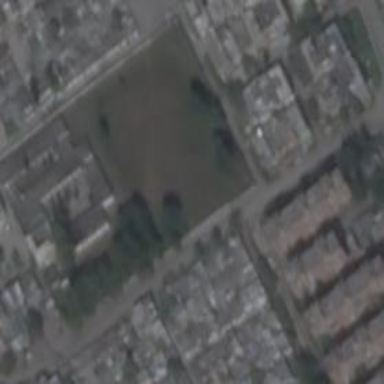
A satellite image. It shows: School.